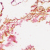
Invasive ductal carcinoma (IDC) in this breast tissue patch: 0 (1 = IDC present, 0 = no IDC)